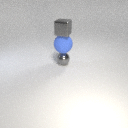
small gray metal cube above small gray metal sphere